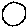
Label: circle